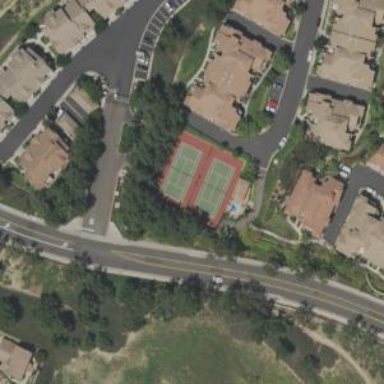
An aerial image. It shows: Tennis court with asphalt surface.